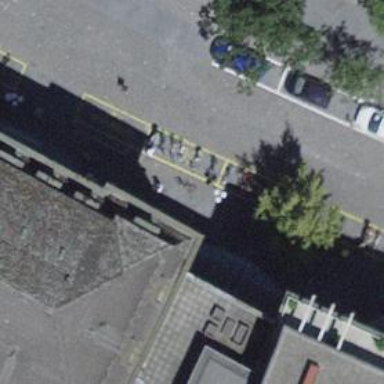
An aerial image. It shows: Bicycle parking area.